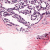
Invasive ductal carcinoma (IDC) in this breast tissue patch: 1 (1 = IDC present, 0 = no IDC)